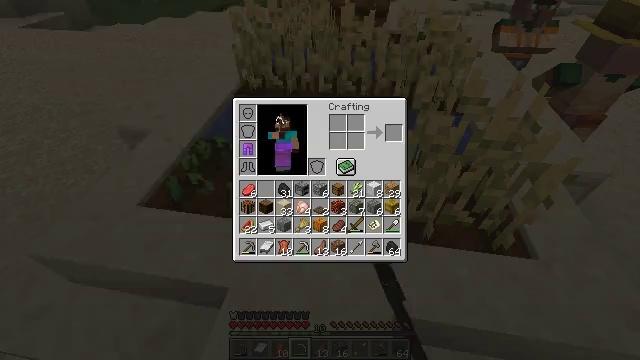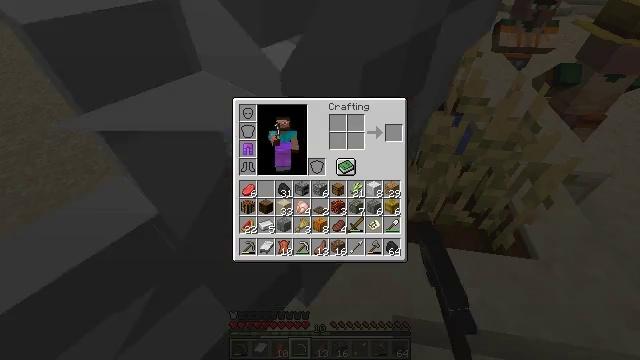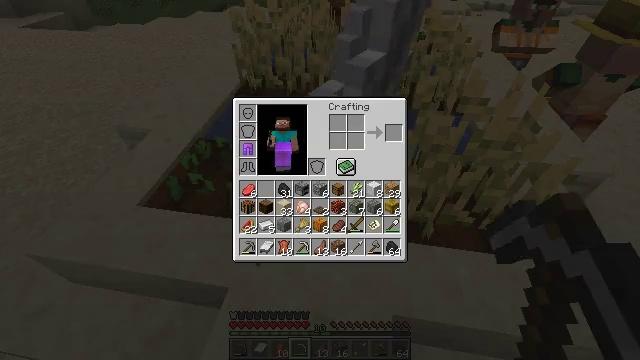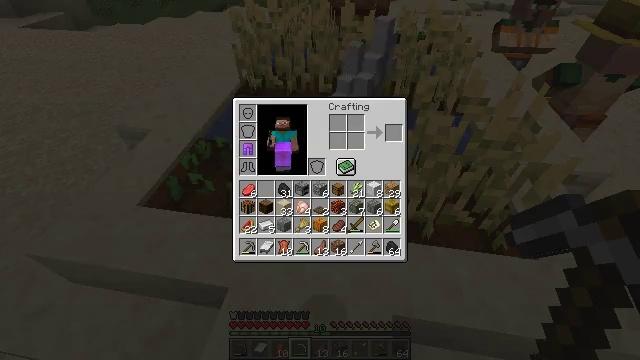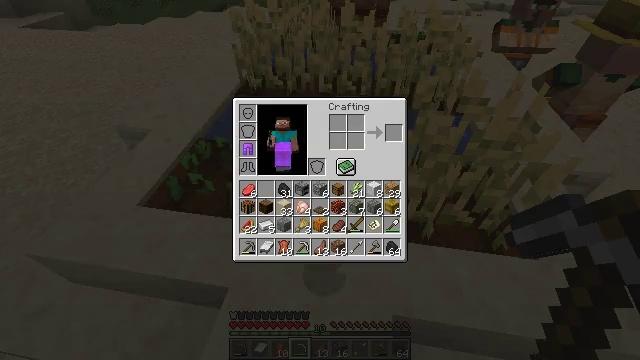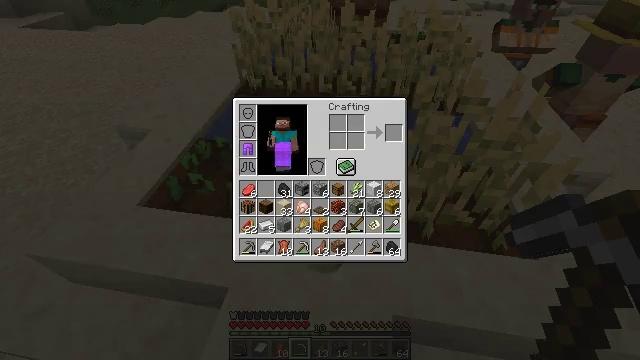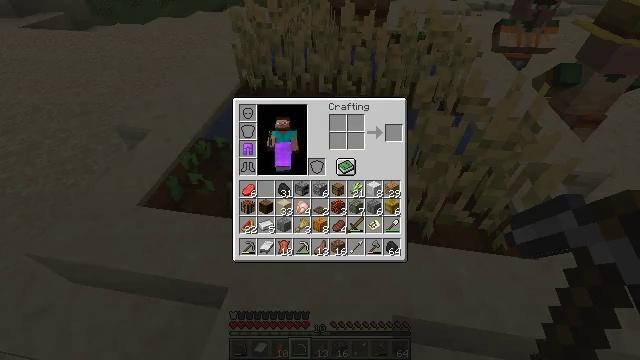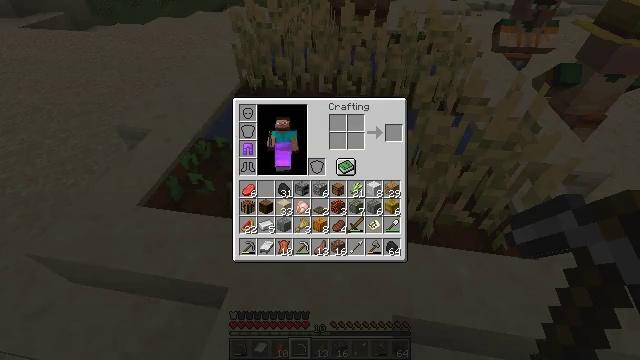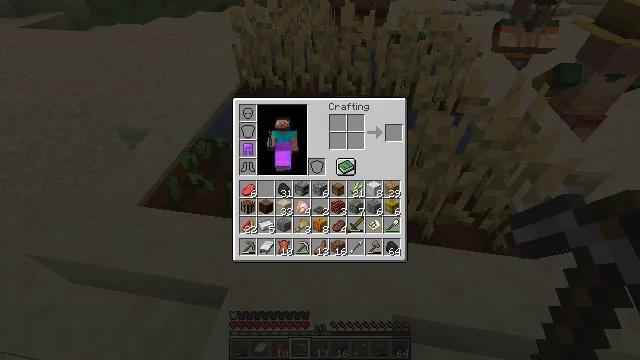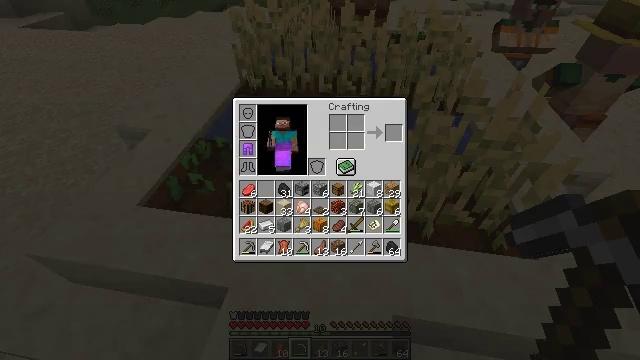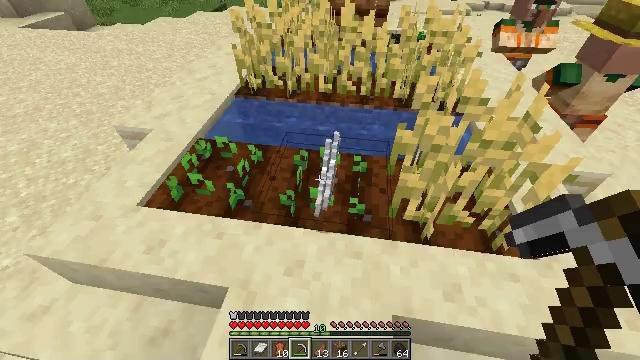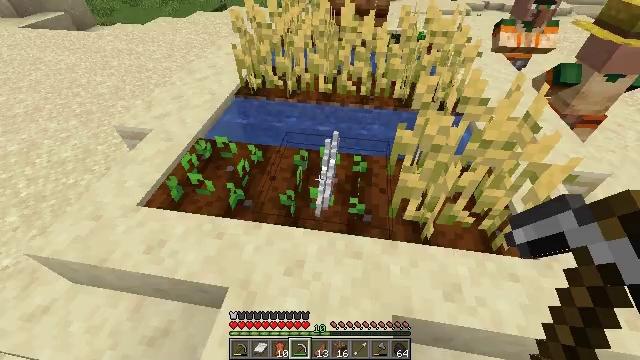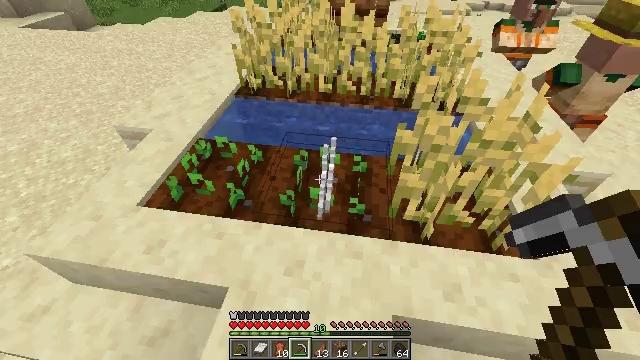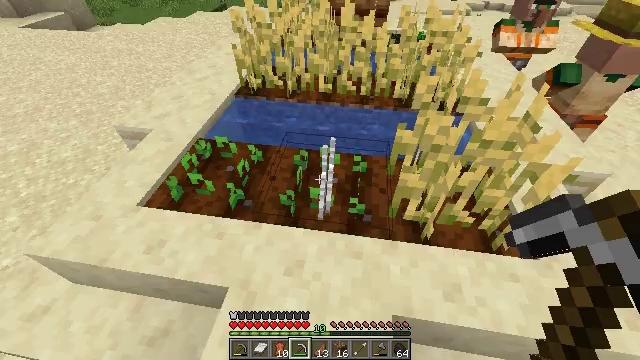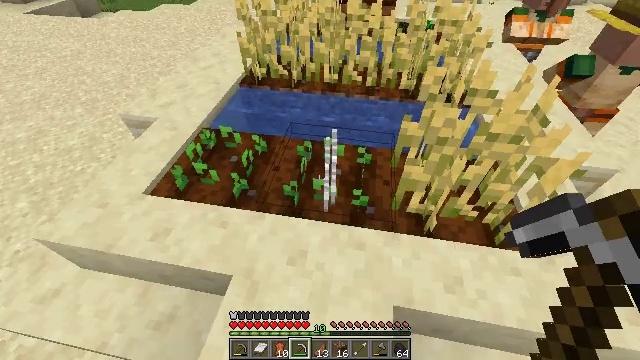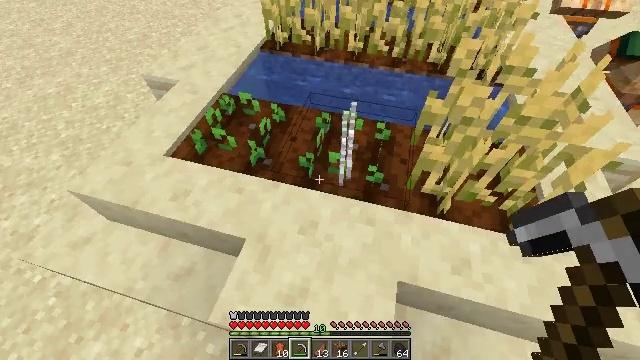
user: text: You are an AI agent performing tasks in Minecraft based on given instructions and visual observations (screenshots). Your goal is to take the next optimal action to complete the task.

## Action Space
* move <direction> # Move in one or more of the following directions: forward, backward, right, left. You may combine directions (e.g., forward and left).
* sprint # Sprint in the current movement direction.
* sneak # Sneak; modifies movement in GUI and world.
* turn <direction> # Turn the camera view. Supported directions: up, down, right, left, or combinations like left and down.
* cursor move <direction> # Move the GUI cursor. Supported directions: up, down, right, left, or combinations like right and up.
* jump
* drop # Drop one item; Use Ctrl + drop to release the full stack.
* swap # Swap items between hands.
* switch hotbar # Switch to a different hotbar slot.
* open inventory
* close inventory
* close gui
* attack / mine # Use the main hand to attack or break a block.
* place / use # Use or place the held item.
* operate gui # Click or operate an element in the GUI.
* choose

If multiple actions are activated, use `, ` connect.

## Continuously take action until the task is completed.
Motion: motion action
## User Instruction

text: Mine beetroots from the garden.
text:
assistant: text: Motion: open gui
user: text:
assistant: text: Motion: no_op
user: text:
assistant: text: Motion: no_op
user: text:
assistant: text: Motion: no_op
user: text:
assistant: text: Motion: no_op
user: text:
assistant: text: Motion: no_op
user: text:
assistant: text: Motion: no_op
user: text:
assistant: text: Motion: no_op
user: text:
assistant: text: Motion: no_op
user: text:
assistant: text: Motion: no_op
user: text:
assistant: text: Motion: close gui
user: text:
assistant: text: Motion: no_op
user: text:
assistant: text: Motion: no_op
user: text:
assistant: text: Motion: turn left and down
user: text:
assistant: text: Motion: turn left and down
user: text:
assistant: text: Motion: turn left and down
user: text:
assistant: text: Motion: turn left
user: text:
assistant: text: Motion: turn left
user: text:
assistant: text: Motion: turn left and up
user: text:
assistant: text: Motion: turn up
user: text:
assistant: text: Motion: turn right and up
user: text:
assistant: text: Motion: turn right and up
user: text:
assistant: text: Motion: no_op
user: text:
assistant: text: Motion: attack / mine
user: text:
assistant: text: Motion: attack / mine
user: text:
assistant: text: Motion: attack / mine
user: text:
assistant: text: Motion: no_op
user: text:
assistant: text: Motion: no_op
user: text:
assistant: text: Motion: no_op
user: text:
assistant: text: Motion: no_op